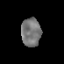
Tissue: prostate
Cell type: T cells
Senescence score: 0.3508
Nuclear area (px): 546
Mean DAPI intensity: 119.247